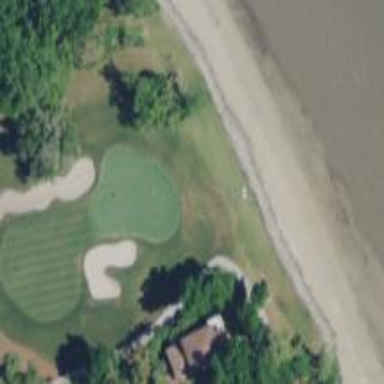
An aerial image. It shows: View of golf hole.